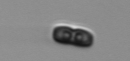
Label: pennate